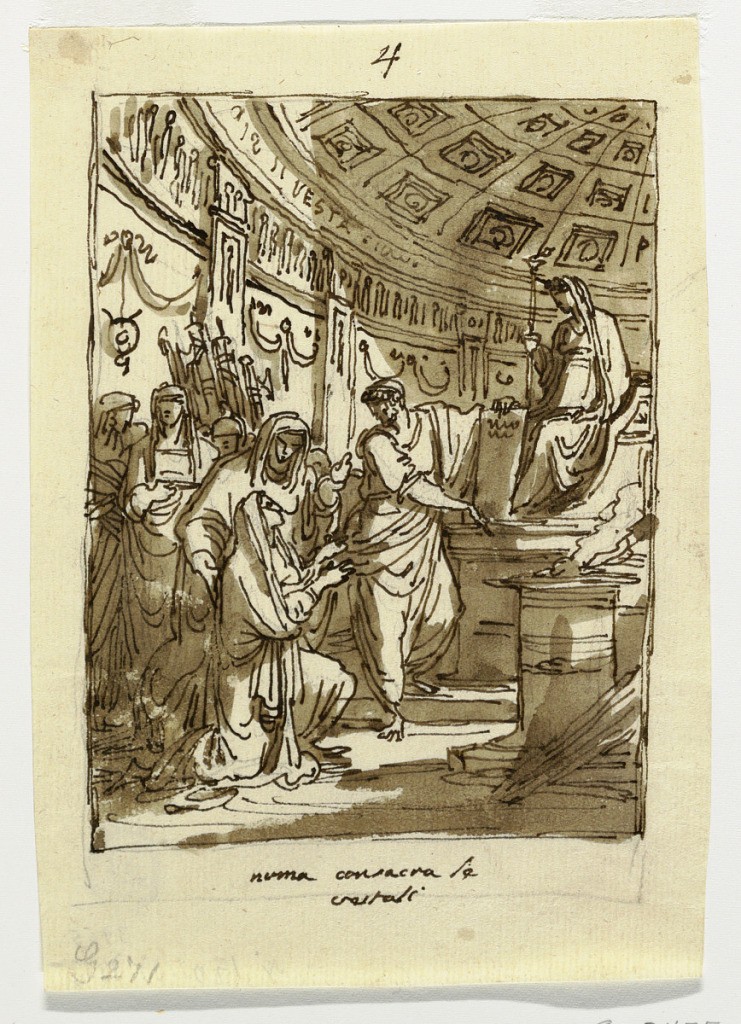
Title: Palazzo Milzetti, Faenza;
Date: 1802–05
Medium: Pen and brown ink, brown wash, over black chalk on white laid paper
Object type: Drawing
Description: Ceiling Design: Numa Pompilius Consecrating the Vestal Virgins??? Standing beside statue of Vesta, Numa holds a tablet with left hand and points at an altar, addressing a kneeling Vesta who is spoken to by another; others stand in left rear. Setting is a domed circular temple.